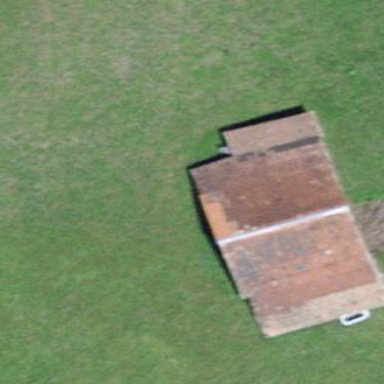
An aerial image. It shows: Barn.